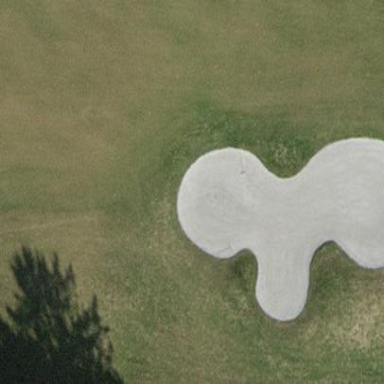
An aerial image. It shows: Sandy area is golf bunker.